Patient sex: M
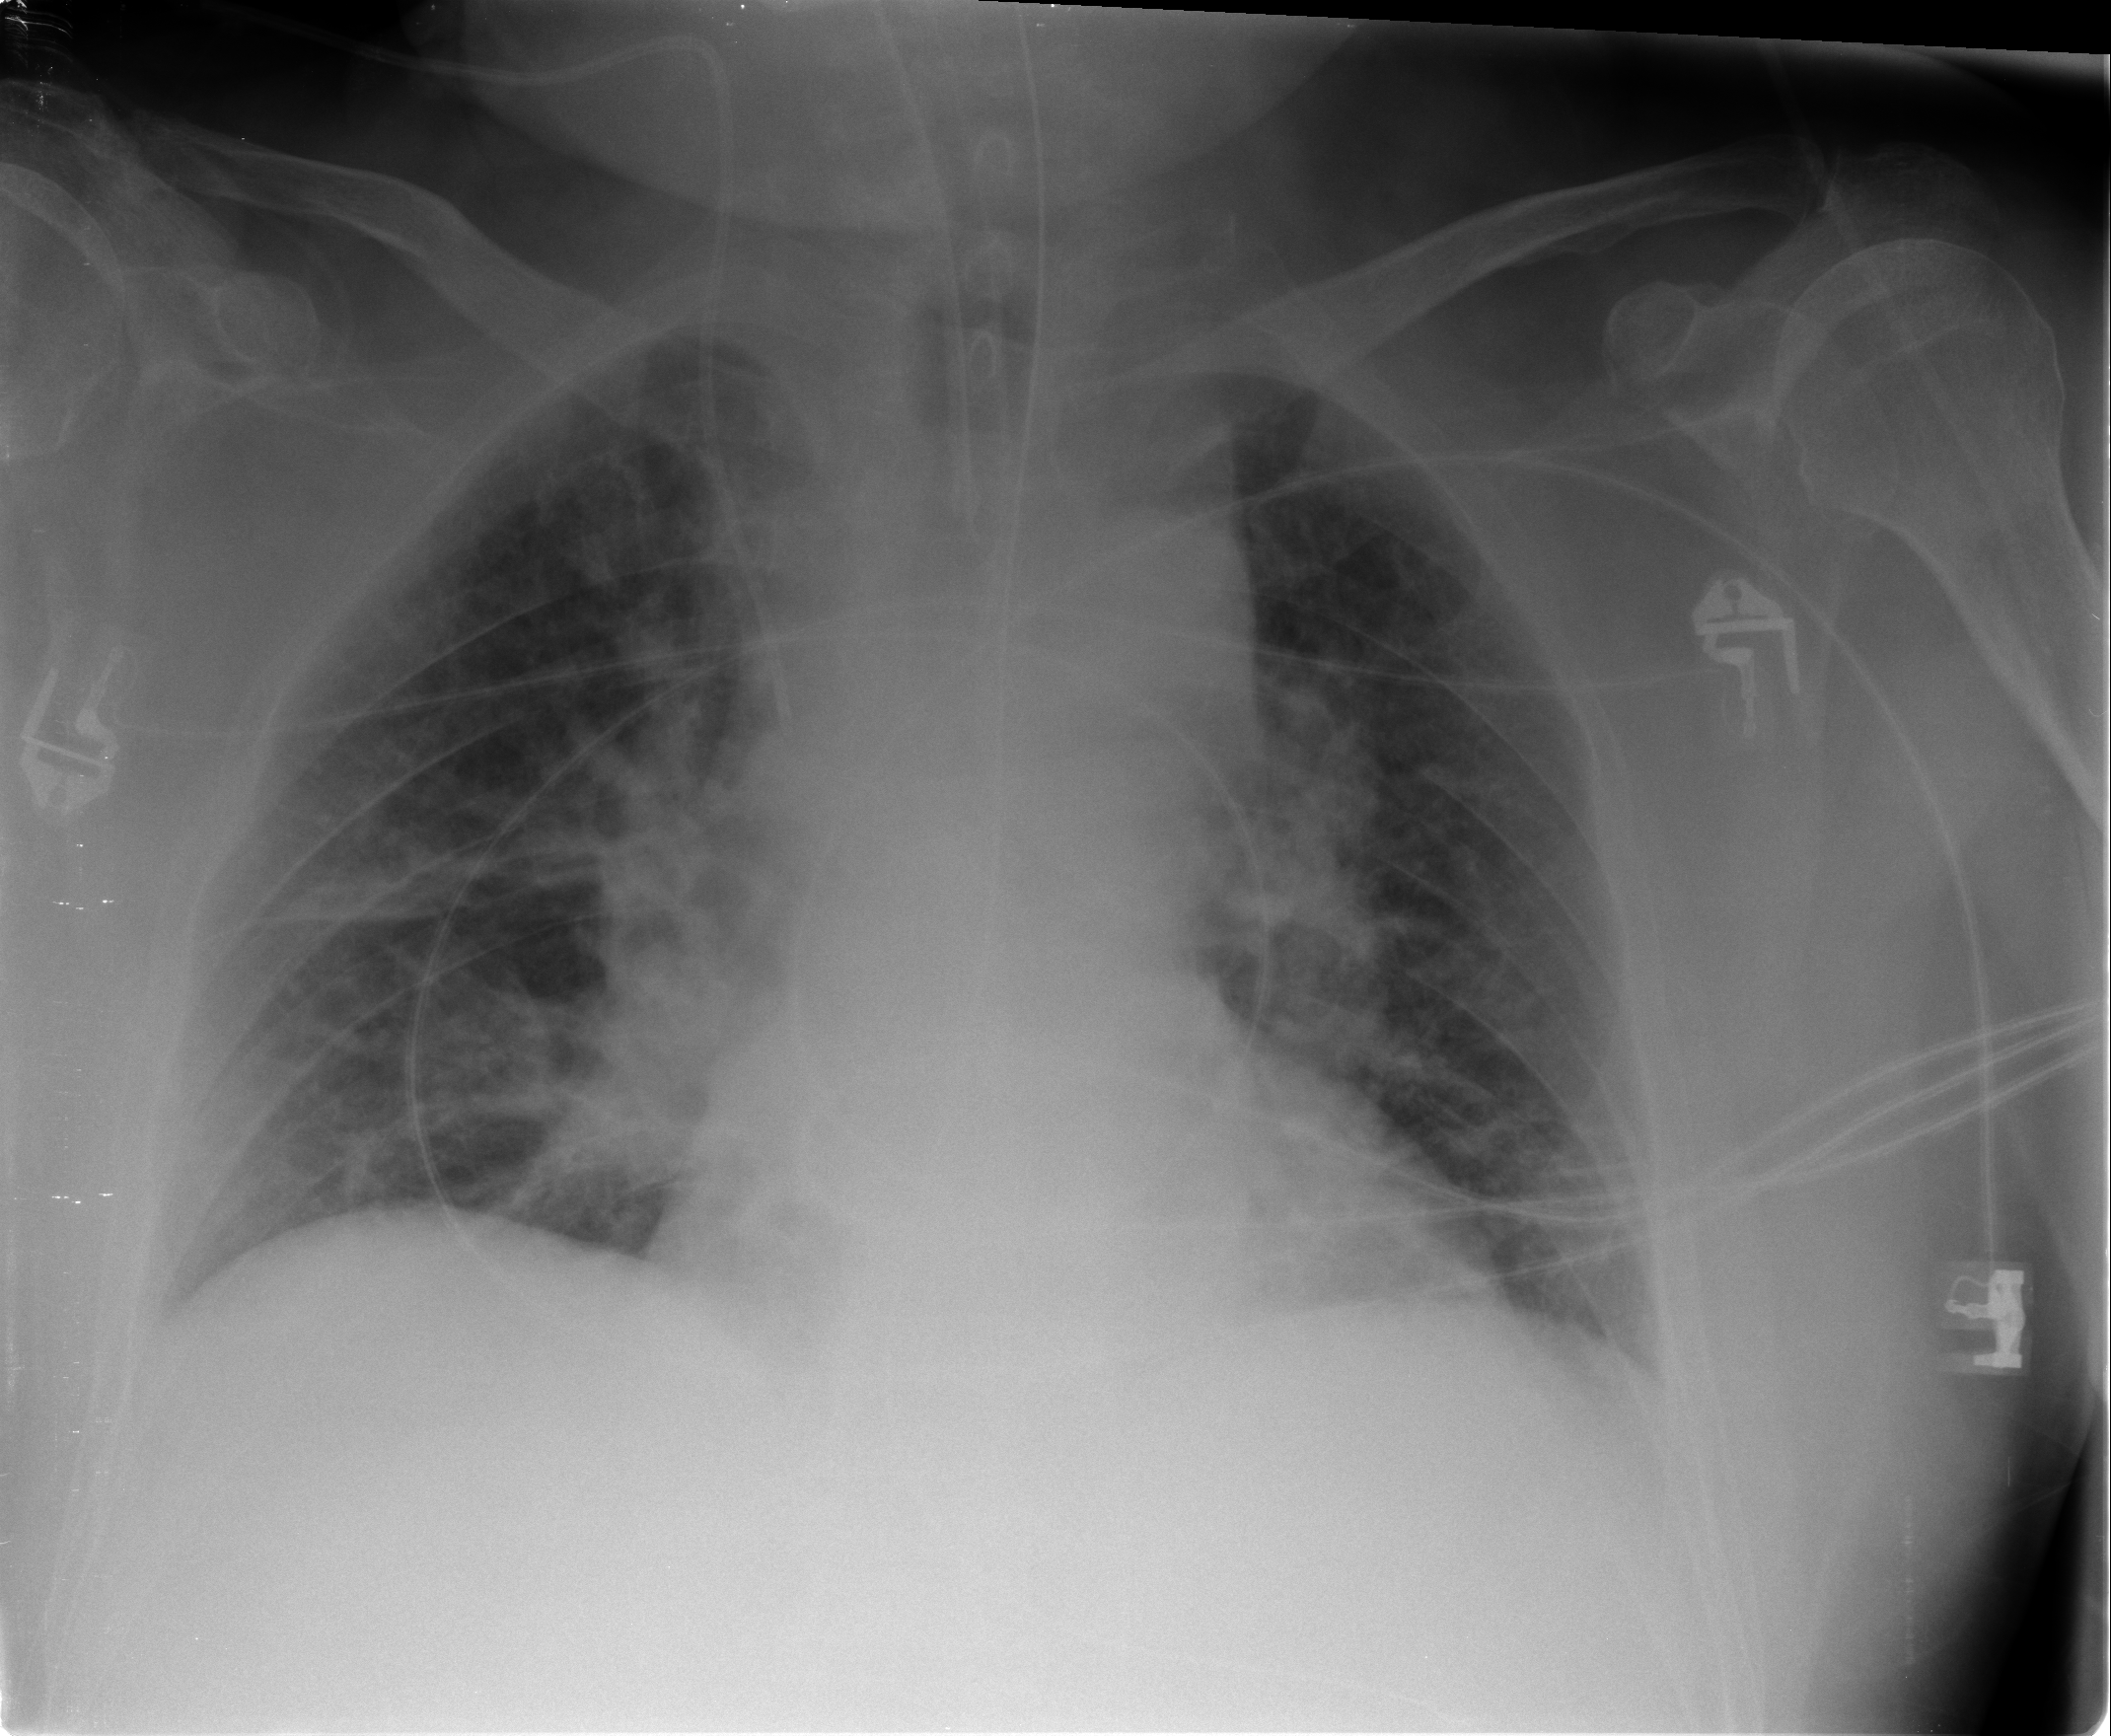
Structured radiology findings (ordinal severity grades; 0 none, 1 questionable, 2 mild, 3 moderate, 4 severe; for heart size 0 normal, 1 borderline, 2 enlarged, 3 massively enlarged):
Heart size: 0
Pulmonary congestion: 2
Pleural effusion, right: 0
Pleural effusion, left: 0
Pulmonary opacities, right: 0
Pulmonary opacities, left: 0
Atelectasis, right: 2
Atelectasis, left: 2